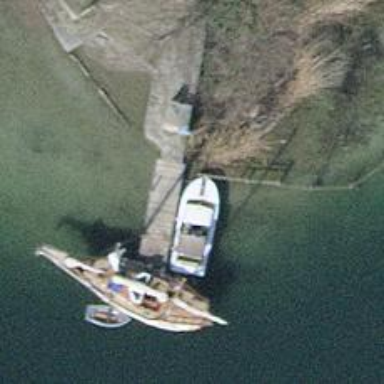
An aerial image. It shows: Mooring spot is shown in the image.